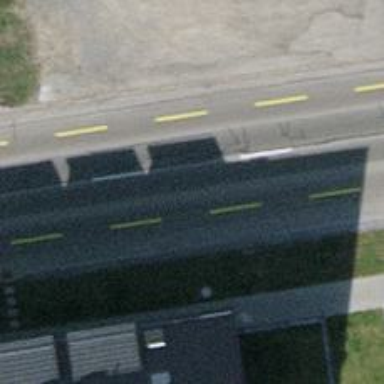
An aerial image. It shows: Primary highway with dedicated cycle lane on both sides.